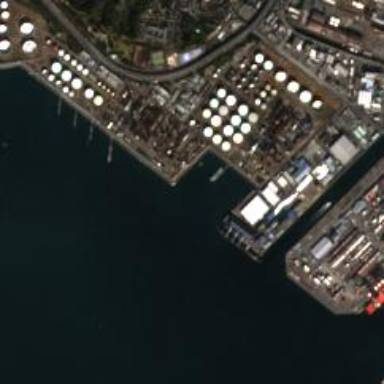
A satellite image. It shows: Industrial area designated for port activities.